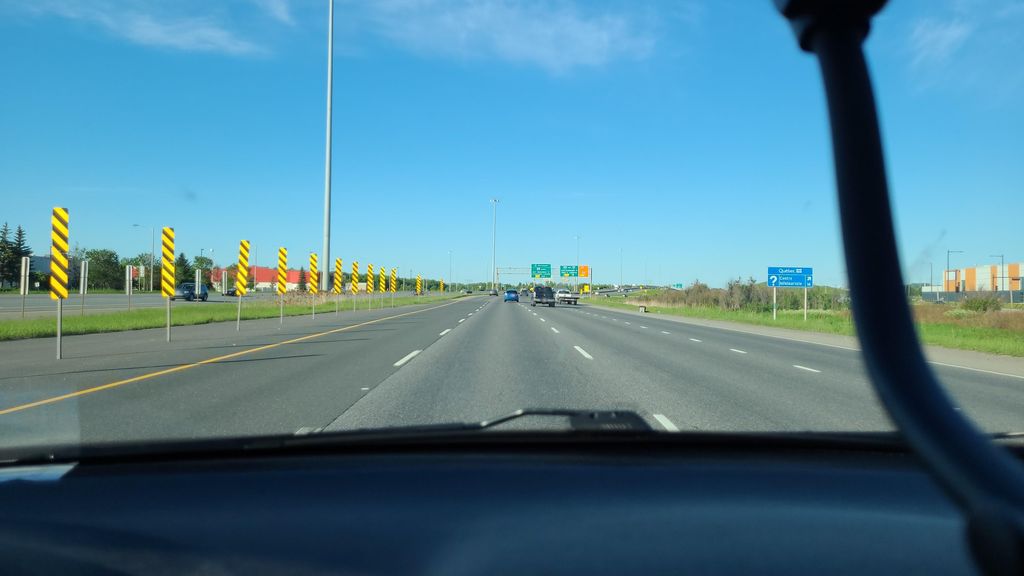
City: quebec_city